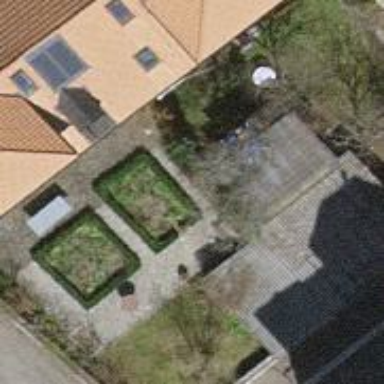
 designed for leisure activities on land."